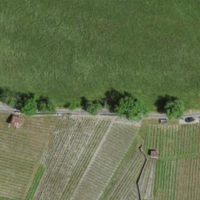
EUNIS habitat code: 40
Species observed at this site:
Primula veris